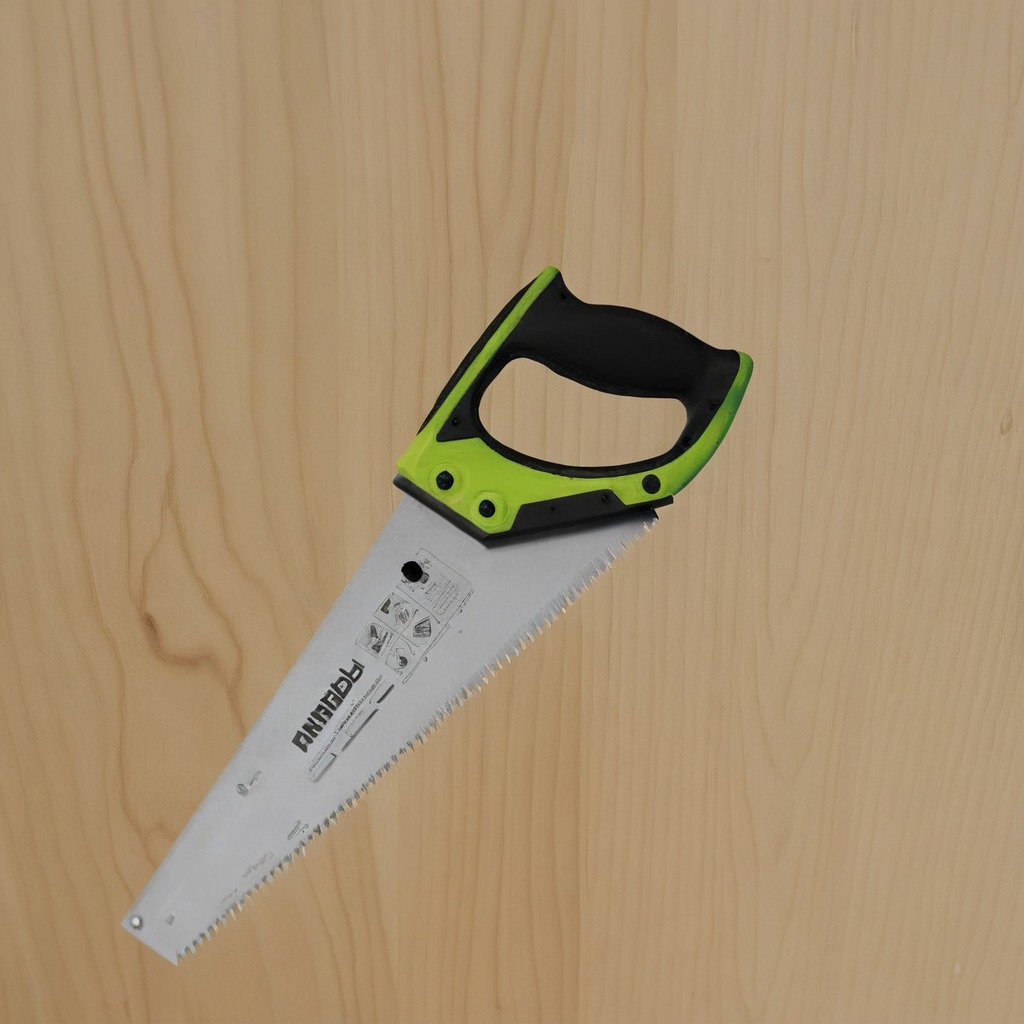
A metal saw is lying on the plywood surface in a paint workshop.